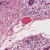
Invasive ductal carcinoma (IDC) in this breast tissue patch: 1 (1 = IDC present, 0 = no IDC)